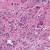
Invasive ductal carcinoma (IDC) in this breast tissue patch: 0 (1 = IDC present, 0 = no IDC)